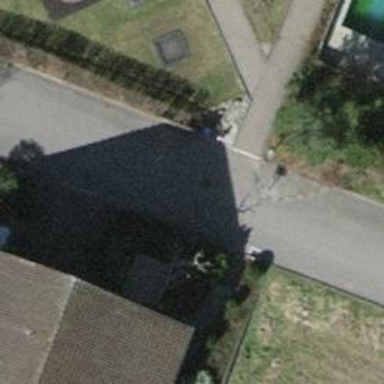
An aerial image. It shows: Set of steps on the road.